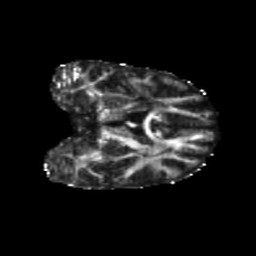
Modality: FA
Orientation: coronal
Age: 50
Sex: female
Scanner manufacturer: siemens
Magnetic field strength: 3 T
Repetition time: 5.47 s
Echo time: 0.0854 s